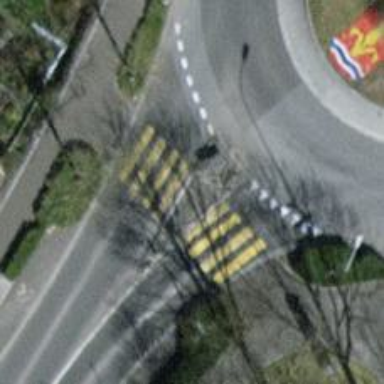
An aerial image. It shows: Uncontrolled zebra crossing on the road.